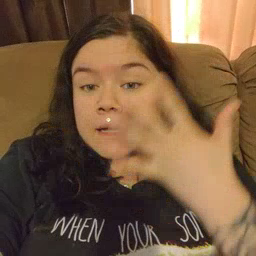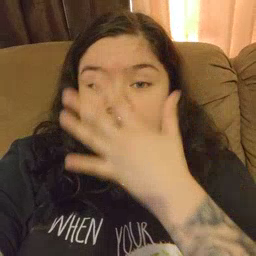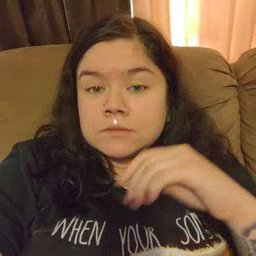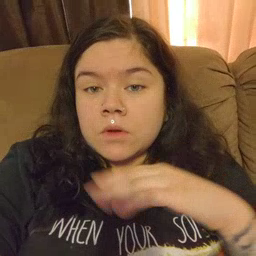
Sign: face